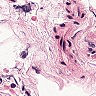
Metastatic tissue present: no